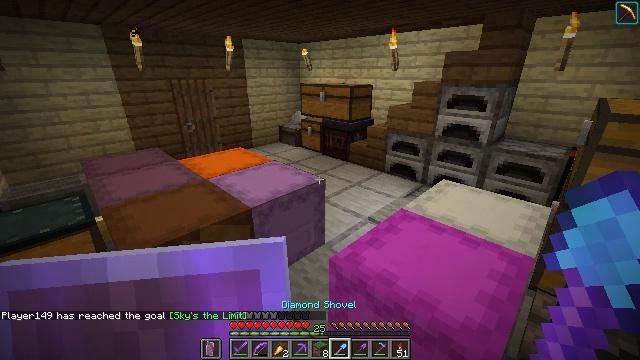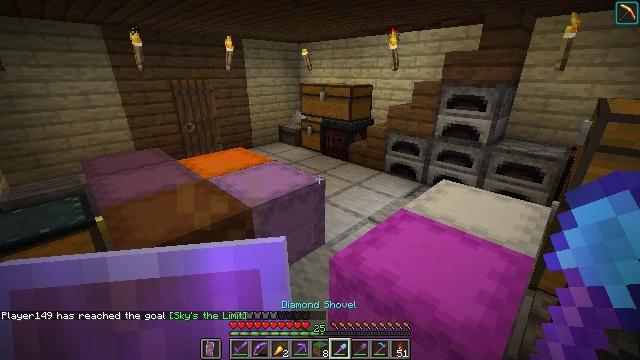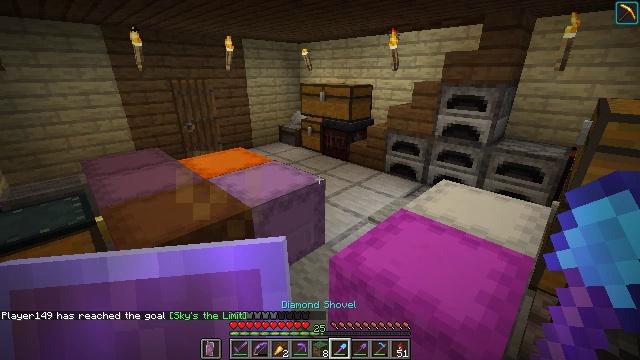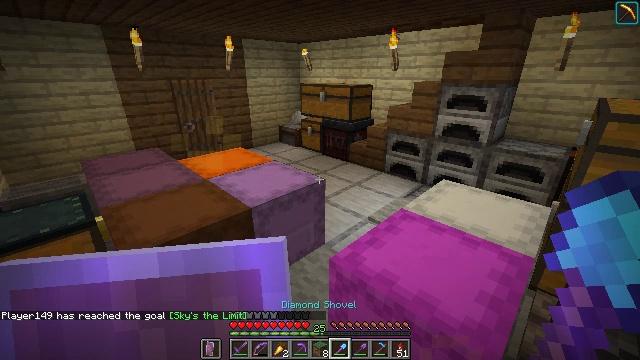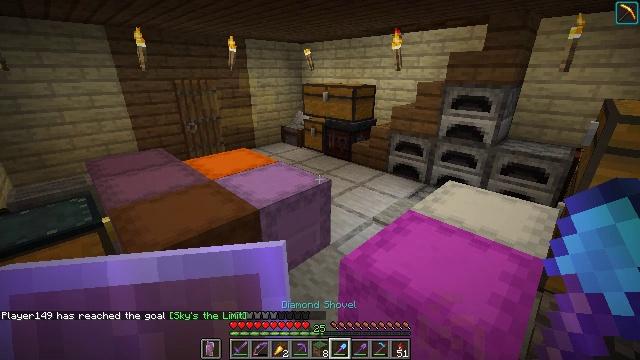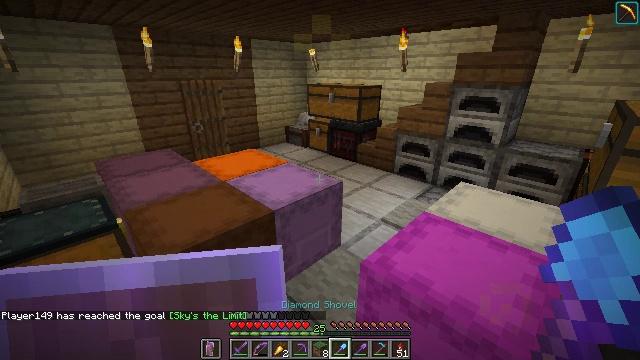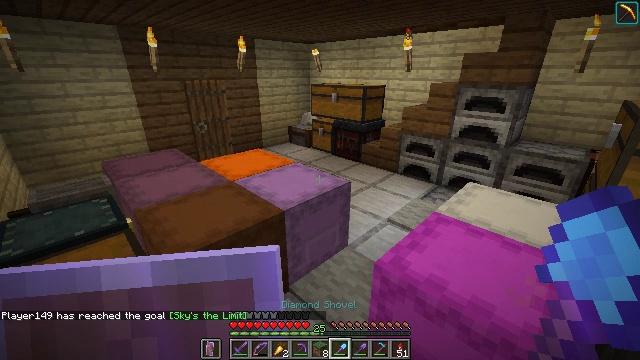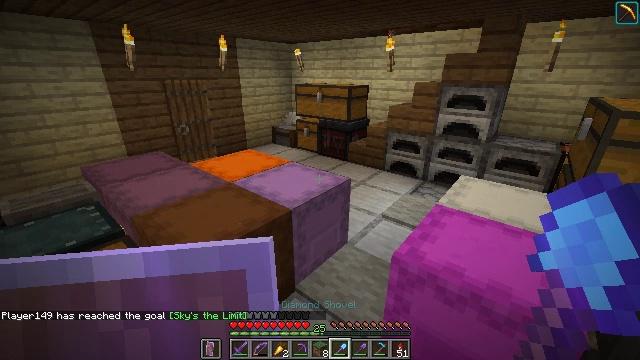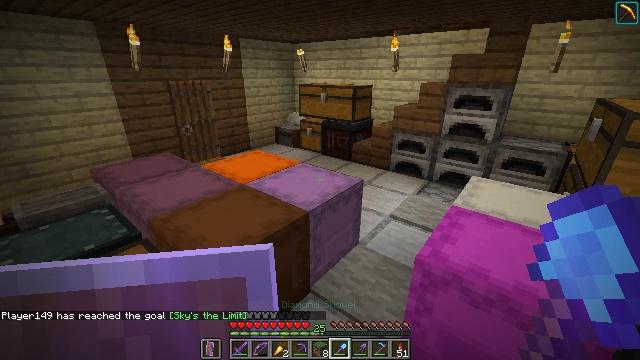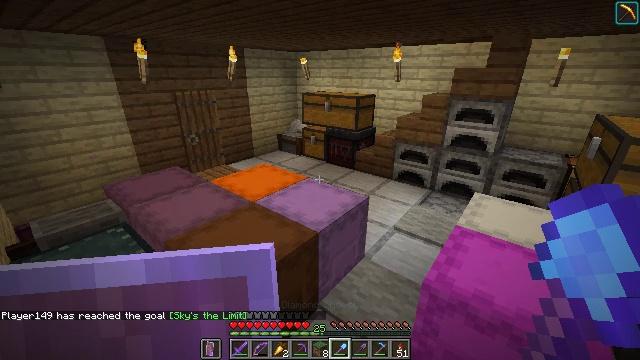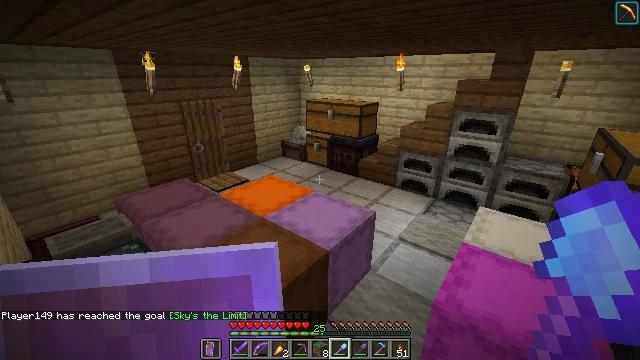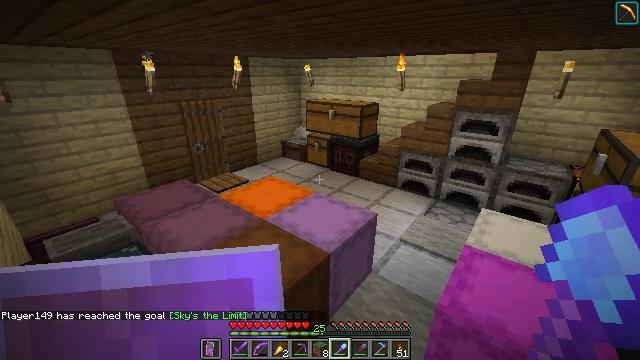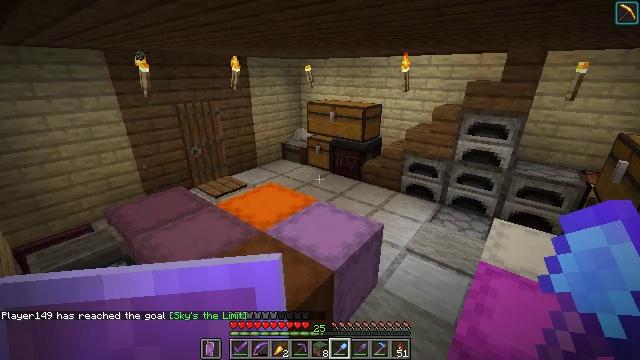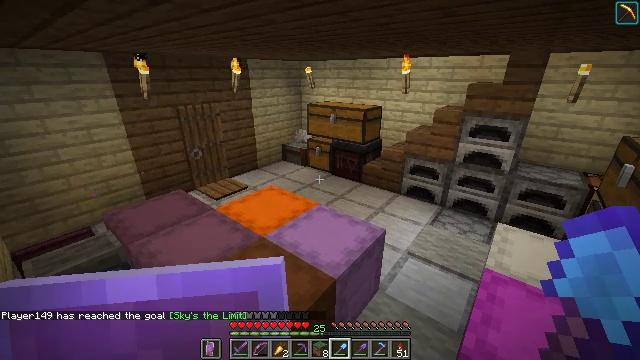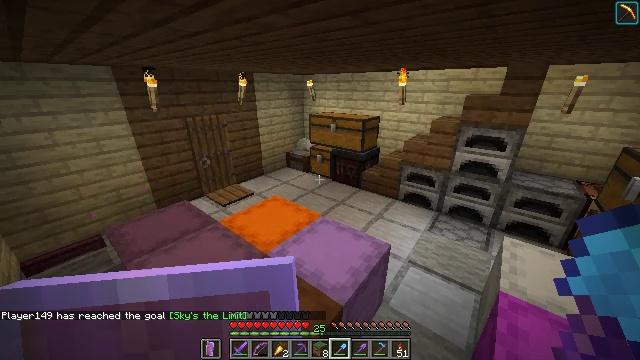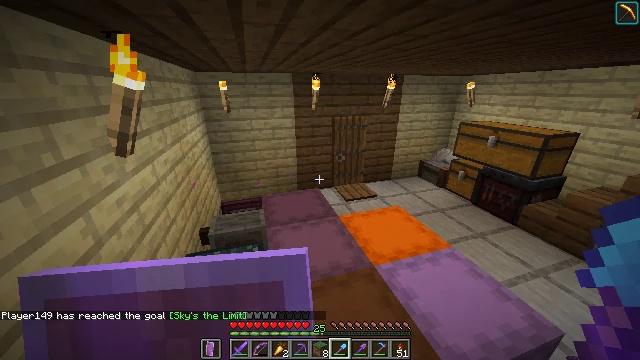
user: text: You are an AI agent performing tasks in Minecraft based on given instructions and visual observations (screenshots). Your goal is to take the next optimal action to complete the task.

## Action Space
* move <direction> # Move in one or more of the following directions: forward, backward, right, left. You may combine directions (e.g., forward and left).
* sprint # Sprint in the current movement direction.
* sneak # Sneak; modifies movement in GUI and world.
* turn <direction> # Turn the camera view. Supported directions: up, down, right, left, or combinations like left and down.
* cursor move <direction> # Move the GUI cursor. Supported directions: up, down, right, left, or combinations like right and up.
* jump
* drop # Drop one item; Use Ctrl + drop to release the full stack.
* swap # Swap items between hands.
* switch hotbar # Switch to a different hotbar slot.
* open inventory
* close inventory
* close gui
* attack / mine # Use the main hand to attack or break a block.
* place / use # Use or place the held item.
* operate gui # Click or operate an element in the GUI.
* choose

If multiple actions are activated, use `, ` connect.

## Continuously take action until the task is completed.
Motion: motion action
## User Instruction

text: Collect fern using your hands.
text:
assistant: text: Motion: no_op
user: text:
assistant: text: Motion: no_op
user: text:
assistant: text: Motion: no_op
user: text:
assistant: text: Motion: move left
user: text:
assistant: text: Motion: move left
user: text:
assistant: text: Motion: move left
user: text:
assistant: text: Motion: move left, turn right
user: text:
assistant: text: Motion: move left
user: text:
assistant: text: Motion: no_op
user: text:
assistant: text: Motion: no_op
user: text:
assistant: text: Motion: move forward
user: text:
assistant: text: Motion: move forward, sprint
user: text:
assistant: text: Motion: move forward, sprint
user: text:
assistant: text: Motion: move forward, sprint
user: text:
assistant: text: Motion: move forward, sprint, turn left
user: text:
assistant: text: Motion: no_op
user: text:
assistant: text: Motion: no_op
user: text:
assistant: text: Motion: no_op
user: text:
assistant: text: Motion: no_op
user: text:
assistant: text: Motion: no_op
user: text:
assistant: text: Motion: no_op
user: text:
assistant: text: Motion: no_op
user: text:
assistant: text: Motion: no_op
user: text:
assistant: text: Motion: move forward, turn right
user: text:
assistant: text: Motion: move forward, turn right
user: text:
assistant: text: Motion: move forward
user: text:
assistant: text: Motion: move forward, sprint
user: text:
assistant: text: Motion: move forward, sprint
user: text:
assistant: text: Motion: move forward, sprint
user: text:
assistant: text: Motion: move forward, sprint